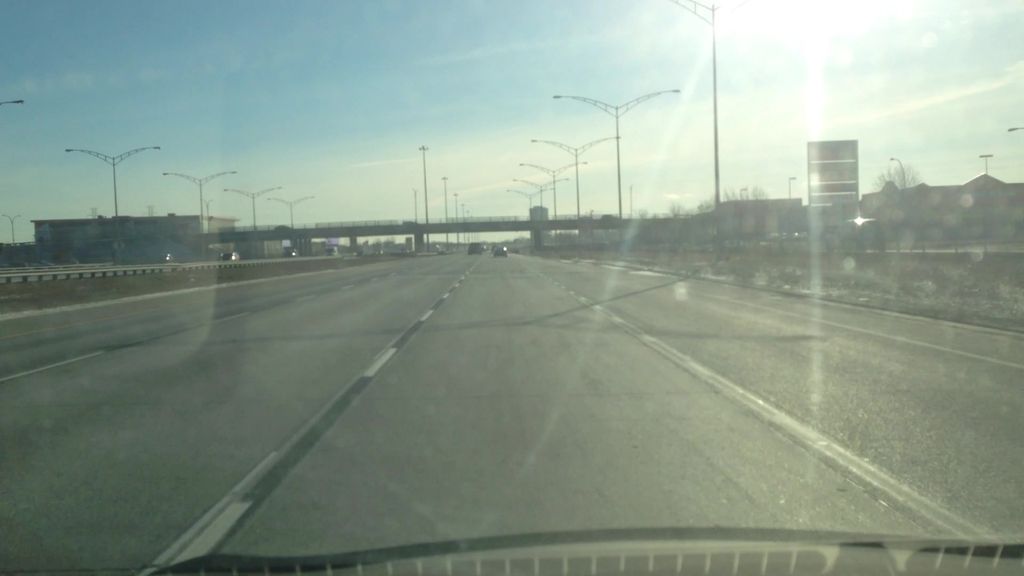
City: montreal